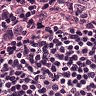
Metastatic tissue present: yes